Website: crate-barrel
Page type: gifting
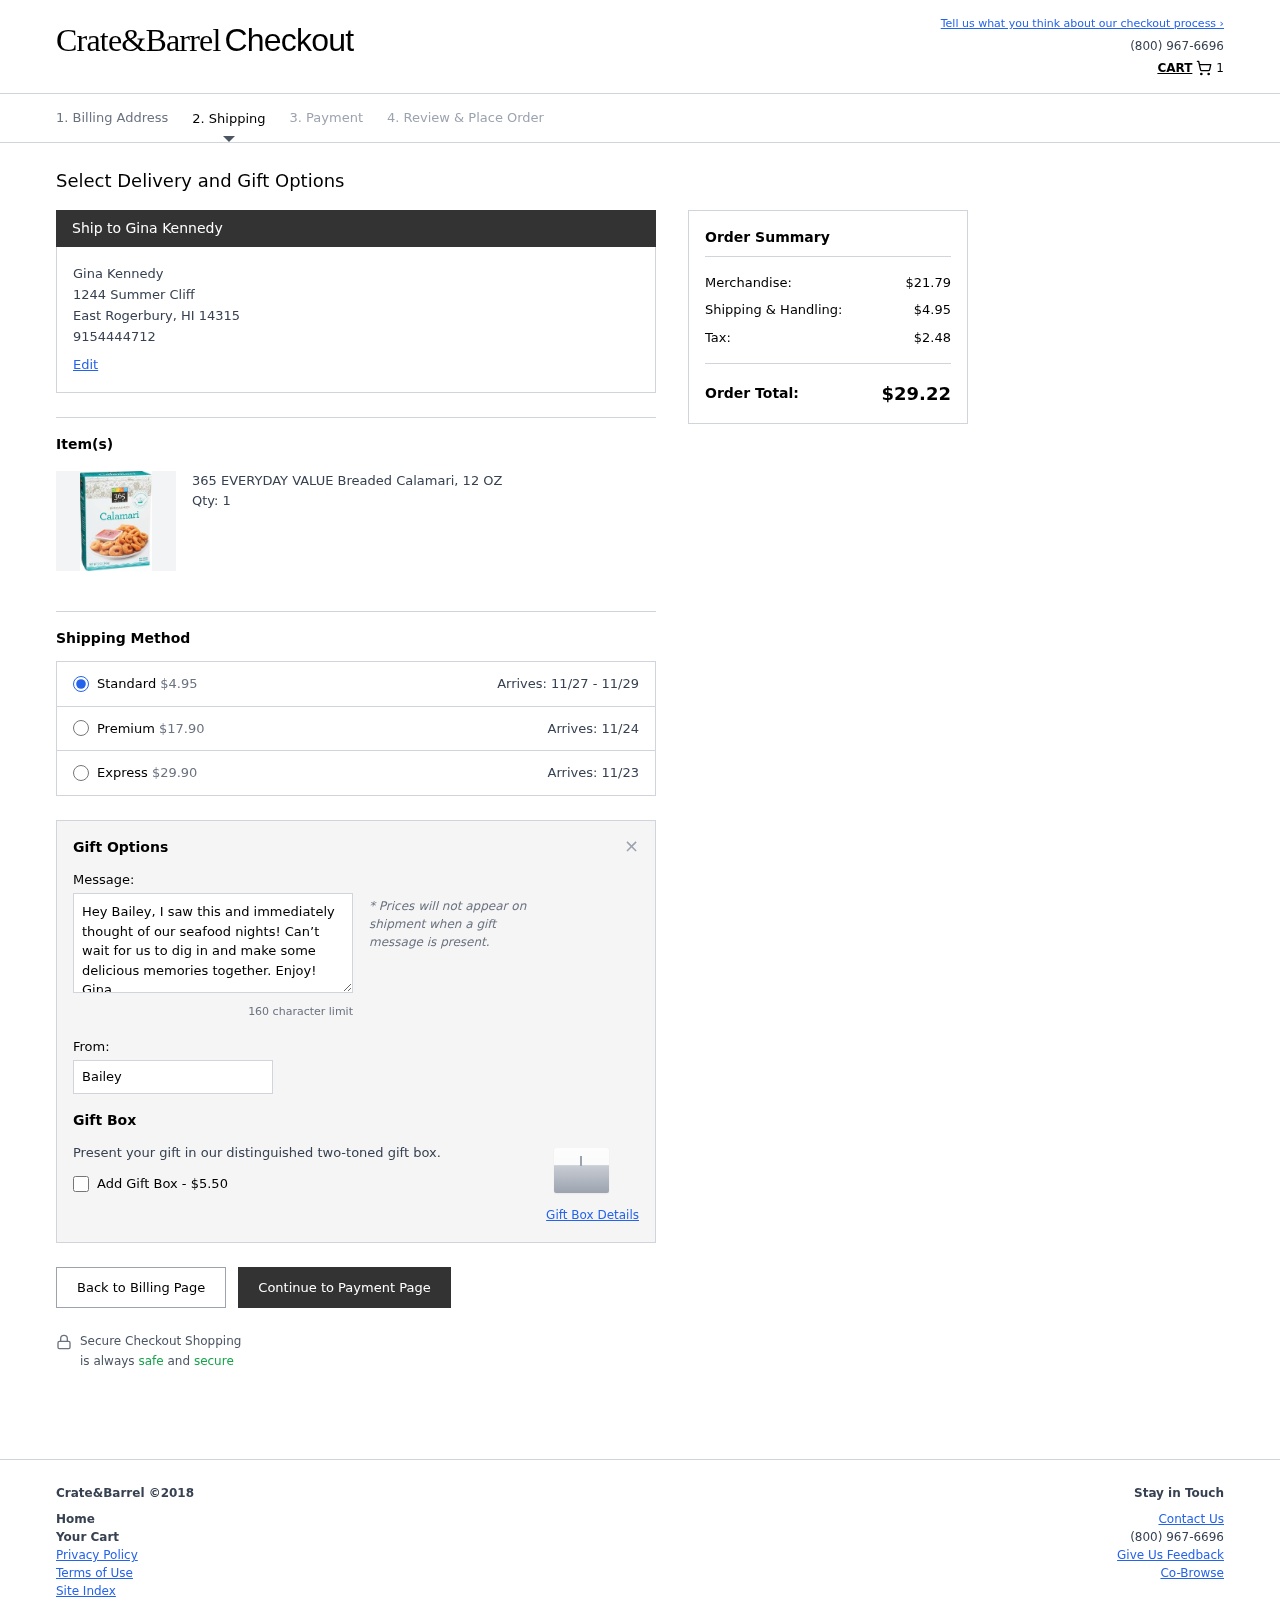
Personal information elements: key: PII_CITY
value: East Rogerbury
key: PII_FULLNAME
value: Gina Kennedy
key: PII_GIFT_FIRSTNAME
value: Bailey
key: PII_GIFT_MESSAGE
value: Hey Bailey, I saw this and immediately thought of our seafood nights! Can’t wait for us to dig in and make some delicious memories together. Enjoy!
Gina
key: PII_PHONE
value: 9154444712
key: PII_POSTCODE
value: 14315
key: PII_STATE_ABBR
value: HI
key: PII_STREET
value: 1244 Summer Cliff
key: PII_FULLNAME2
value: Gina Kennedy
Product elements: key: PRODUCT1_NAME
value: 365 EVERYDAY VALUE Breaded Calamari, 12 OZ
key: PRODUCT1_QUANTITY
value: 1
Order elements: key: ORDER_NUM_ITEMS
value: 1
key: ORDER_SHIPPING_COST
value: $4.95
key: ORDER_DELIVERY_DATE_RANGE
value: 11/27 - 11/29
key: ORDER_PREMIUM_SHIPPING
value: $17.90
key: ORDER_PREMIUM_DATE
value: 11/24
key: ORDER_EXPRESS_SHIPPING
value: $29.90
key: ORDER_EXPRESS_DATE
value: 11/23
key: ORDER_SUBTOTAL
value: $21.79
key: ORDER_TAX
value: $2.48
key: ORDER_TOTAL
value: $29.22